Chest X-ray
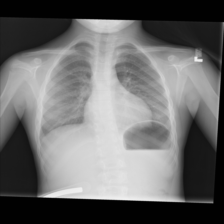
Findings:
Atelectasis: negative
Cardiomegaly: negative
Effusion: negative
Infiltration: negative
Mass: negative
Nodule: negative
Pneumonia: negative
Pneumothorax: negative
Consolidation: negative
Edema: negative
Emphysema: negative
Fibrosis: negative
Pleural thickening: negative
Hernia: negative